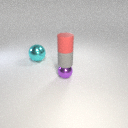
small purple metal sphere below small red rubber cylinder